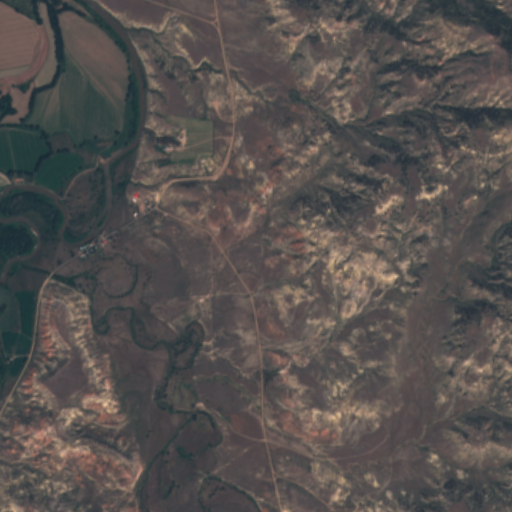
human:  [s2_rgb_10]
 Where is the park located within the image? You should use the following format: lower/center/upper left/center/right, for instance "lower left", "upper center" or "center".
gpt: The park is located in the center left of the image.
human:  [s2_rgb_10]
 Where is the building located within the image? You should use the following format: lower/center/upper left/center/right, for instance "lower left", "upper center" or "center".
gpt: The building is located in the left of the image.
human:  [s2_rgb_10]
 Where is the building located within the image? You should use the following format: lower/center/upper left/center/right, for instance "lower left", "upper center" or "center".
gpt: The building is located in the left of the image.
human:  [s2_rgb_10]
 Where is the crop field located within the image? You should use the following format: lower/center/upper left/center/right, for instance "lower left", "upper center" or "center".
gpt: There is no crop field in the image.